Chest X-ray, PA view. Patient: 60 years old, sex M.
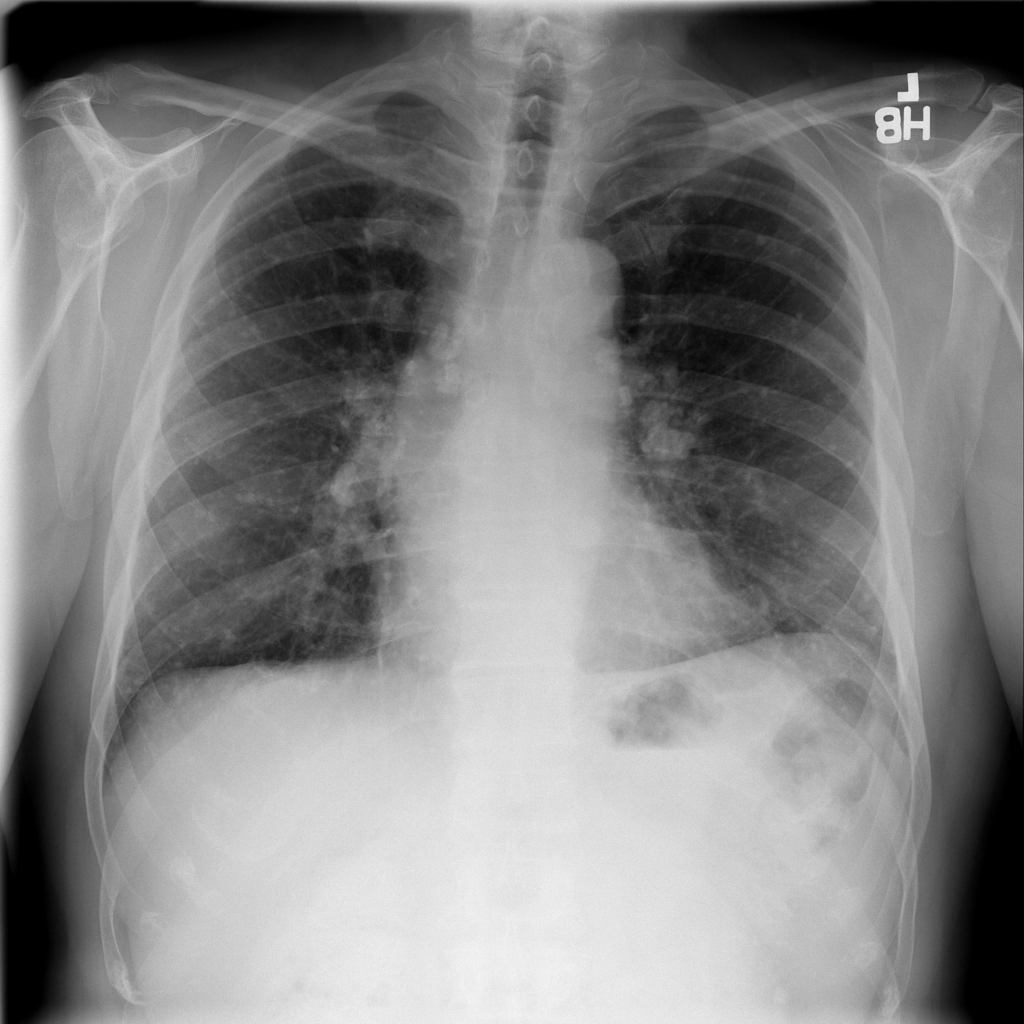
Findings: Infiltration, Nodule